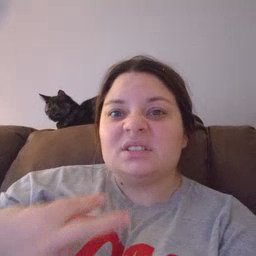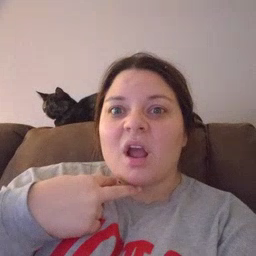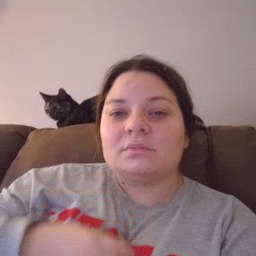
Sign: stuck